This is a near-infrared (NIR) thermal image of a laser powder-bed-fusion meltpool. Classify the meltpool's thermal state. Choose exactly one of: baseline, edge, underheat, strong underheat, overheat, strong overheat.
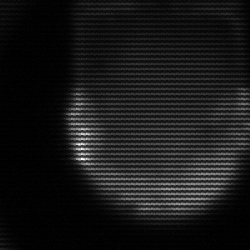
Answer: edge